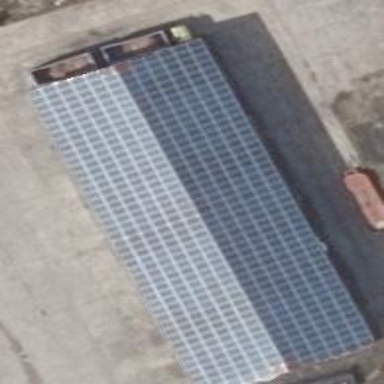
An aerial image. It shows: Solar power generator with photovoltaic panels.